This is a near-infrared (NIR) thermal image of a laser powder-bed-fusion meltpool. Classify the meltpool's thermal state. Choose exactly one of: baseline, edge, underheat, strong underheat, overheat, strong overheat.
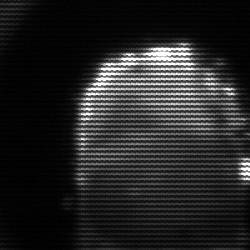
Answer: baseline